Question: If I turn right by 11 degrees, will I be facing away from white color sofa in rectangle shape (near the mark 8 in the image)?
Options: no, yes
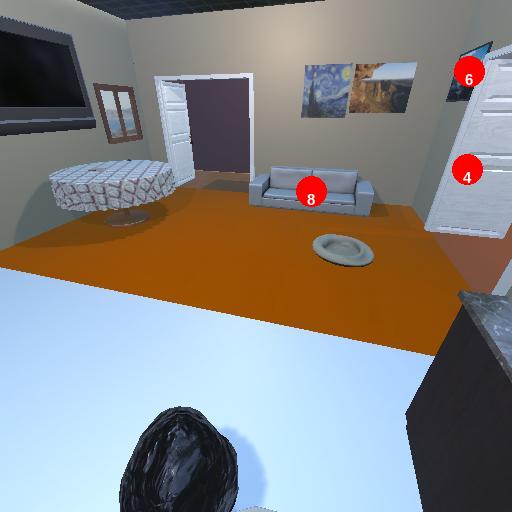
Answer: no